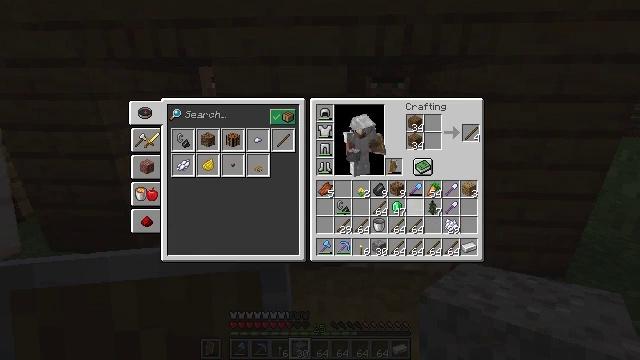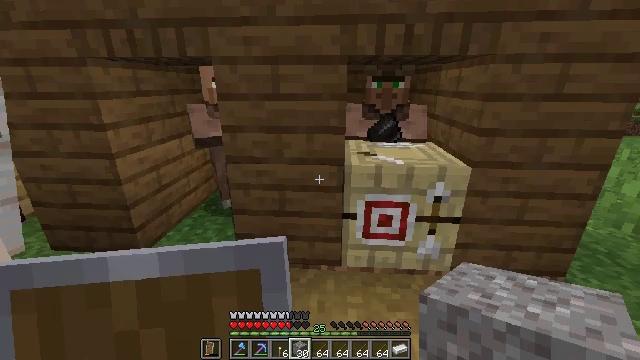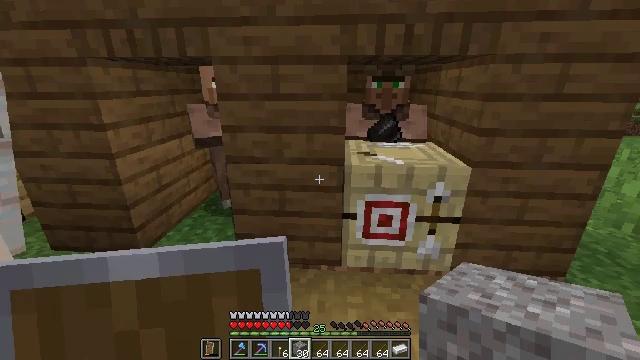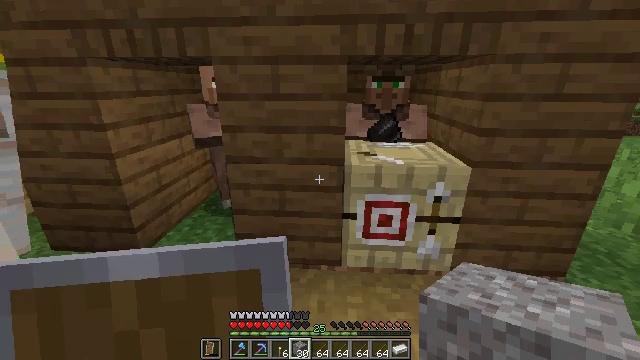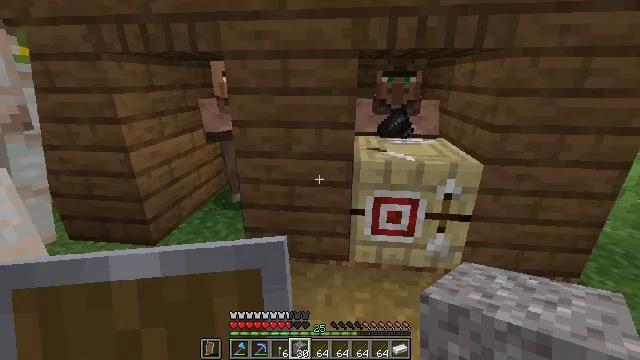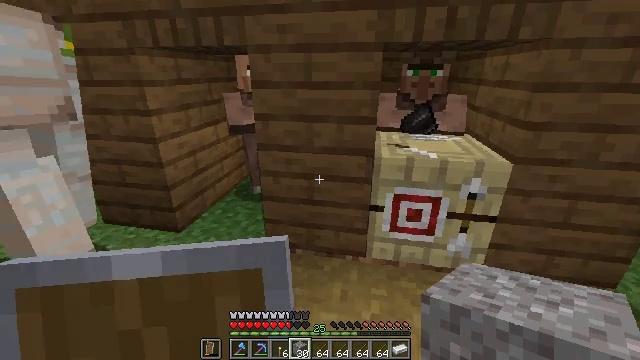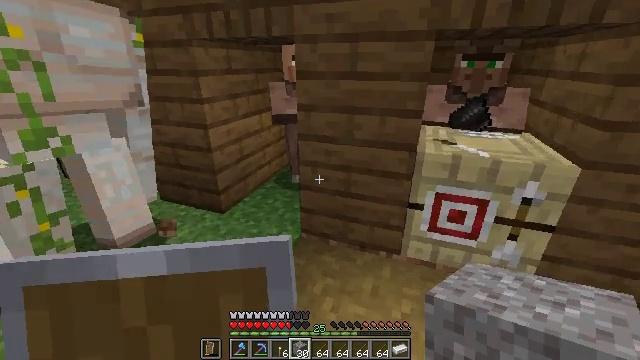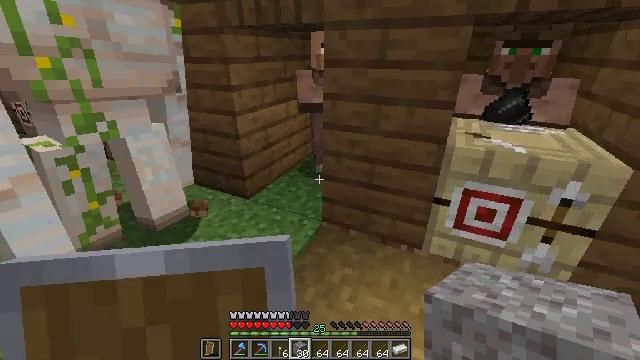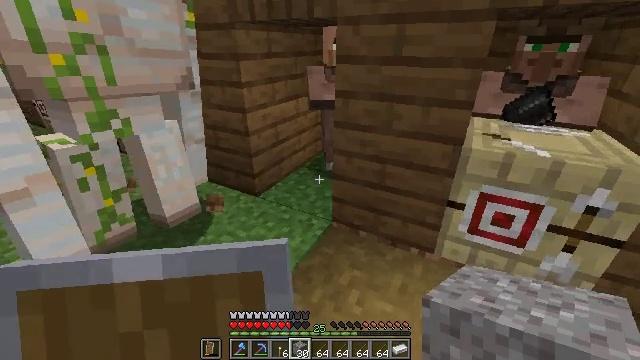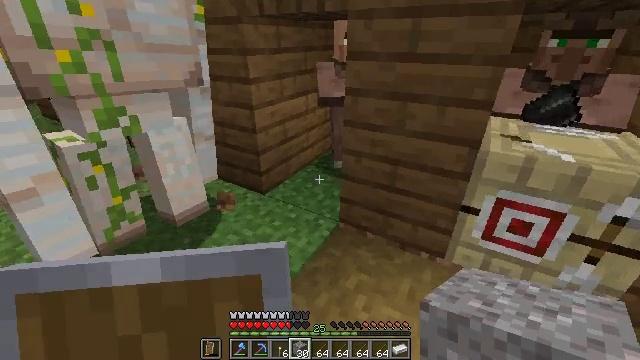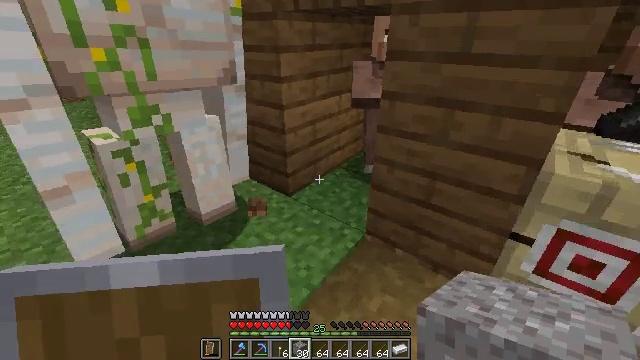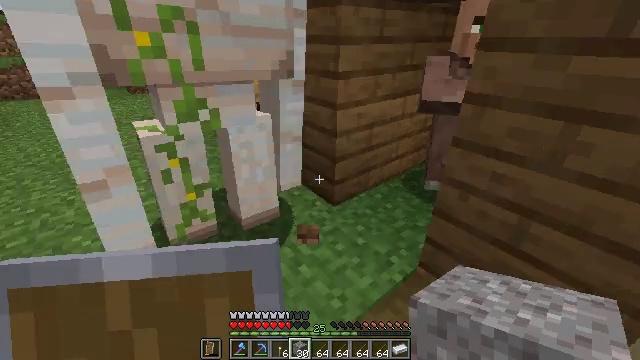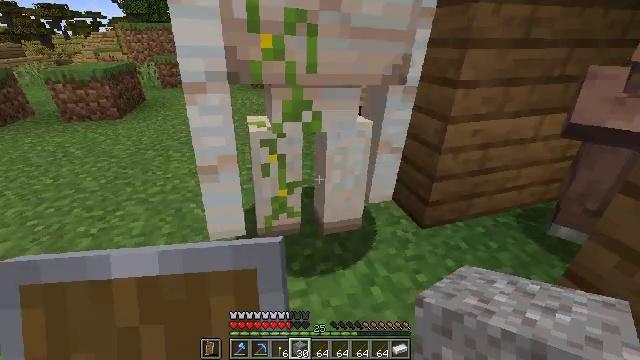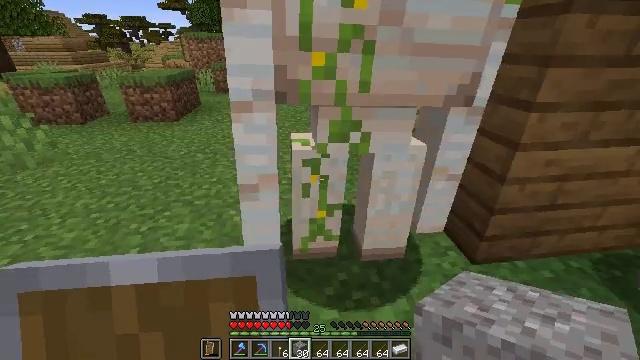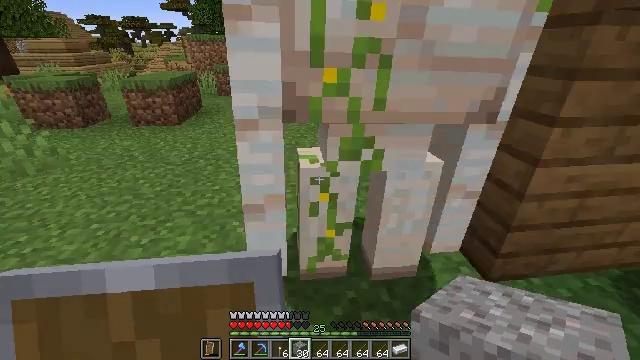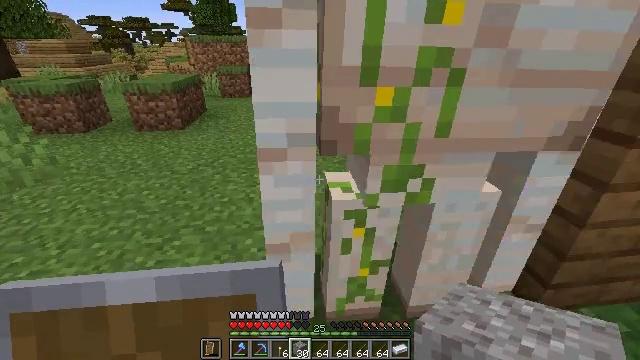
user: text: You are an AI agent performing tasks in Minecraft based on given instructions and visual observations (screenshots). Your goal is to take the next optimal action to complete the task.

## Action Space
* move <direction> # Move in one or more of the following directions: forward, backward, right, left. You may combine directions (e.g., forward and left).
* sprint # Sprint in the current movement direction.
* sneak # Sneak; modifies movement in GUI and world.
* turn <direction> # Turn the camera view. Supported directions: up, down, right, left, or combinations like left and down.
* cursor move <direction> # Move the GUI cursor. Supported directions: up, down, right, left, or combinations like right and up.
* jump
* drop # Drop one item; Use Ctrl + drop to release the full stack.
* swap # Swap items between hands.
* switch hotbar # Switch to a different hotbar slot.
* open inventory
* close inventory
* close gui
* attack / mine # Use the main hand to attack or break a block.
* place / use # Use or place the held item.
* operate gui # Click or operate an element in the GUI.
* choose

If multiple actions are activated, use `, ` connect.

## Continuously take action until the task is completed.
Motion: motion action
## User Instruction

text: Interact with the crafting table to craft a fletching table.
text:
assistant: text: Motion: no_op
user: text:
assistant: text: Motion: close gui
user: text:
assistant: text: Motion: open inventory
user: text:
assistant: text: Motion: turn left and down
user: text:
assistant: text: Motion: turn left and down
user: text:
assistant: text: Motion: turn left and down
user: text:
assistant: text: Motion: turn left and down
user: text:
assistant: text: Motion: move forward, turn left
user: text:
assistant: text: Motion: move forward, turn left and down
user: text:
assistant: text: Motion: move forward, turn left
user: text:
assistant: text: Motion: move forward, turn left
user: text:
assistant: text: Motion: move forward and move left, turn left
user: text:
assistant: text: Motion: move forward and move left, turn left and up
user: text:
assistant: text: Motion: move forward and move left
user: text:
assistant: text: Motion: move forward and move left
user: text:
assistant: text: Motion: move forward and move left
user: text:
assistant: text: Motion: move forward and move left, sprint, turn right and up
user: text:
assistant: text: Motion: move forward and move left, sprint, turn right and up
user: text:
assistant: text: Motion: move forward and move left, sprint, turn right and down
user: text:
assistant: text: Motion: move forward and move left, sprint, turn right and down
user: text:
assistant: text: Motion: move forward and move left, sprint, turn right and down
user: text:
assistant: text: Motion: move forward and move left, sprint, turn right and down
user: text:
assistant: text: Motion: move forward and move left, sprint, turn right
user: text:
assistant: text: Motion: move forward and move left, sprint, turn right
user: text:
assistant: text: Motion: move forward and move left, sprint, turn right
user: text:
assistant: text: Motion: move left, turn right
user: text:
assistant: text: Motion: no_op
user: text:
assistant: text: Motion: no_op
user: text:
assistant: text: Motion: use / place
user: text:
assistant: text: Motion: use / place